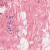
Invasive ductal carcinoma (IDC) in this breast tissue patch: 0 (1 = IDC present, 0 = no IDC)